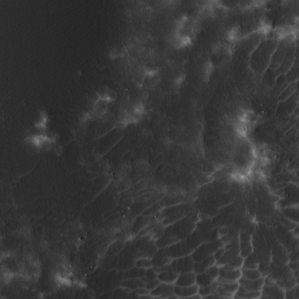
Label: non_frost